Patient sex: M
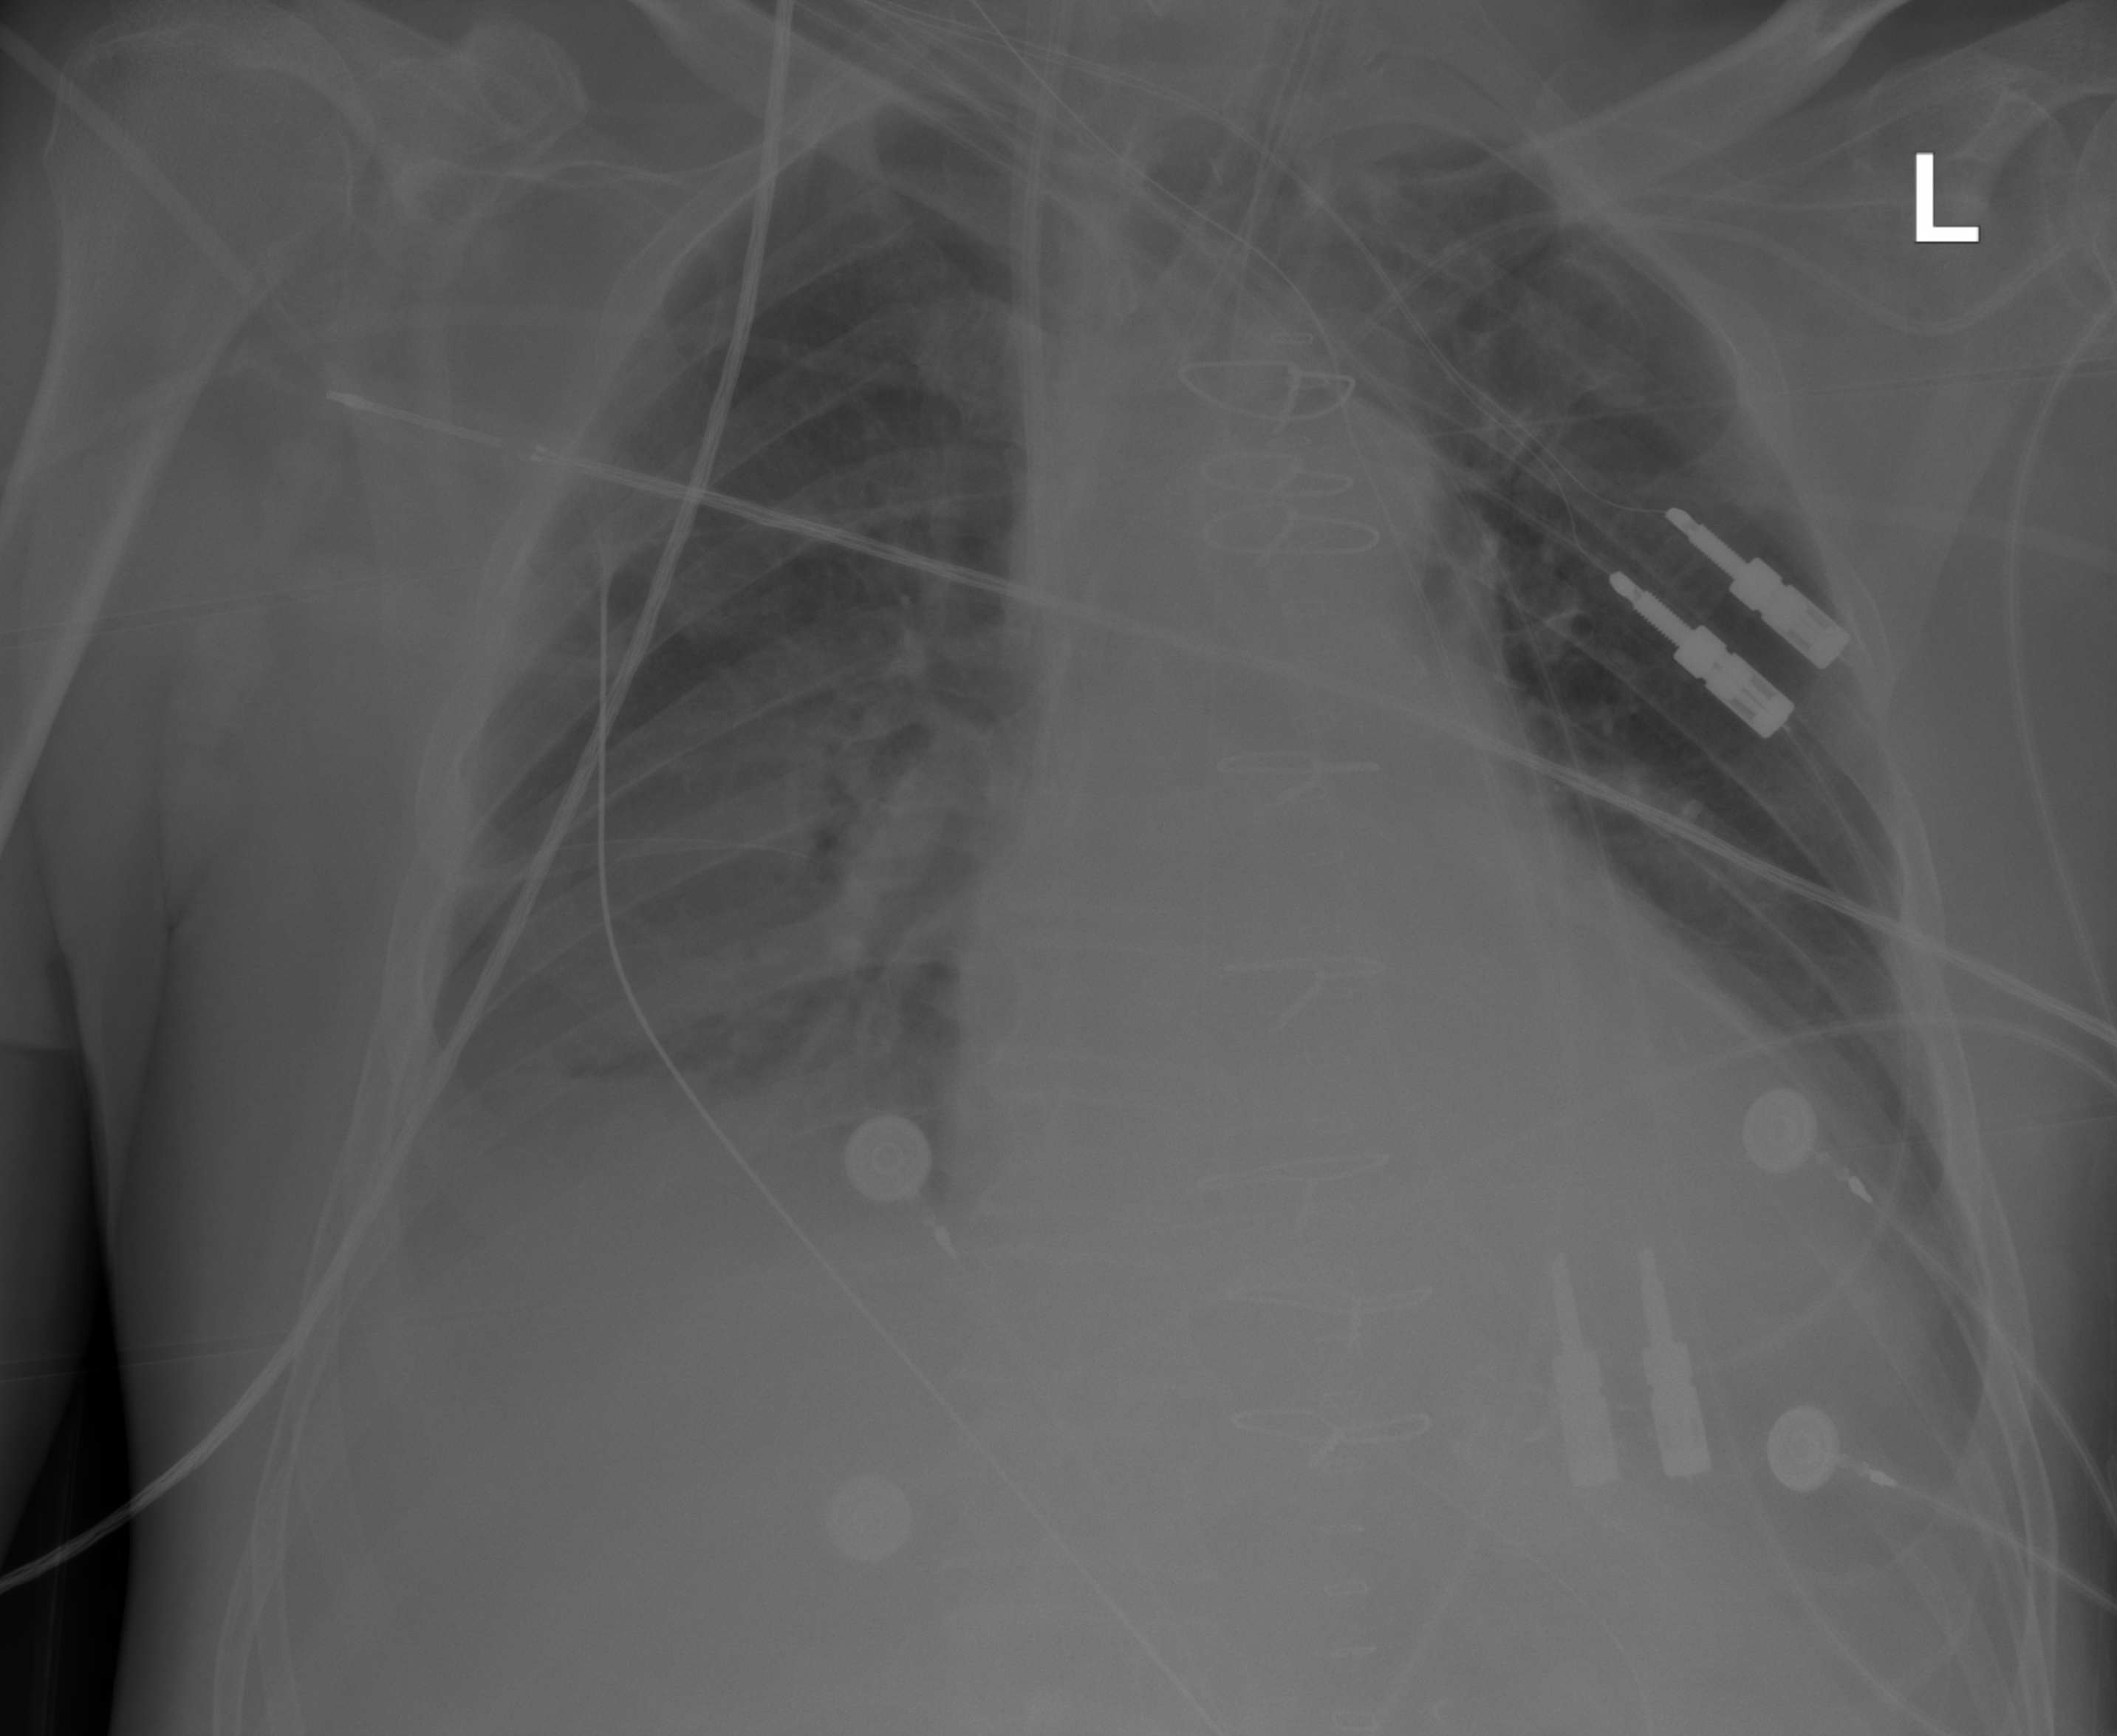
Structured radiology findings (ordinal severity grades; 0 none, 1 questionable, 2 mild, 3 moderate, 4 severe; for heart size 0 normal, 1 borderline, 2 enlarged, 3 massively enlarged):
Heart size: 1
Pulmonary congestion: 0
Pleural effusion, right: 2
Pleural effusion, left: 1
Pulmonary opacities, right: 0
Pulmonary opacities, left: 0
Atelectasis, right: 2
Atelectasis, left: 2